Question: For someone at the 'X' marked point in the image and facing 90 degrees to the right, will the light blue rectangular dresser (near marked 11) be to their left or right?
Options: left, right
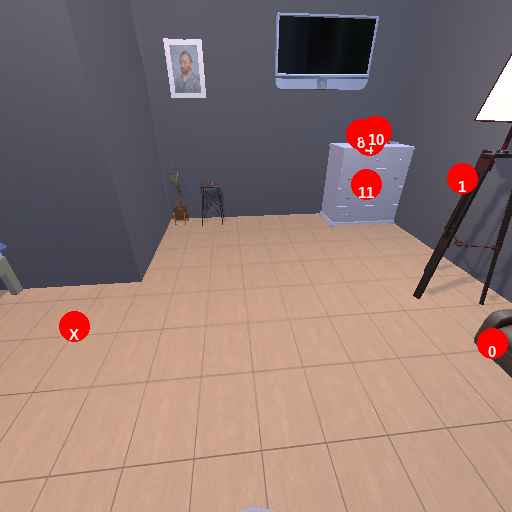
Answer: left